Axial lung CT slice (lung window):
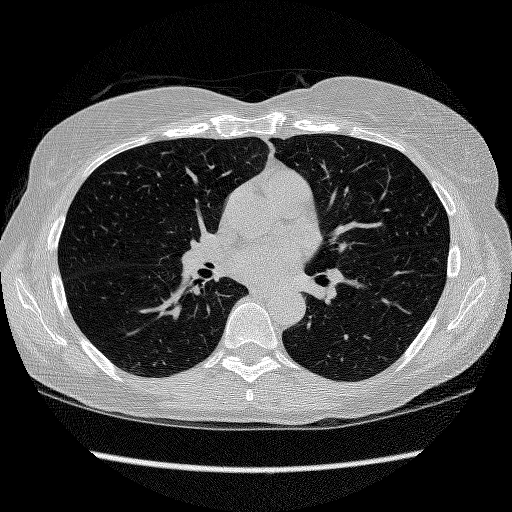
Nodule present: no